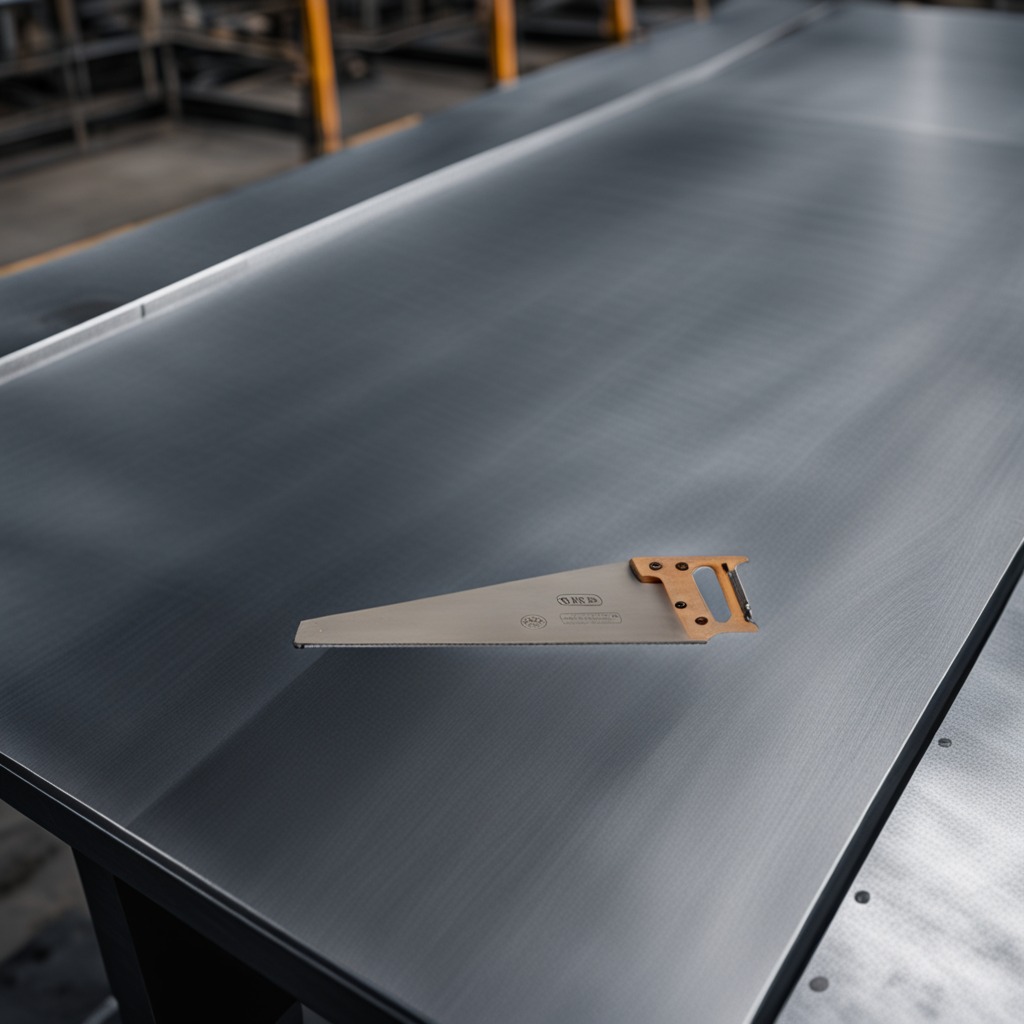
A metal saw is lying on the cold steel table in the mining workshop.